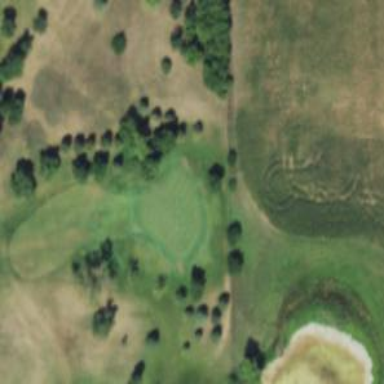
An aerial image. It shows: Golf fairway surrounded by grass.